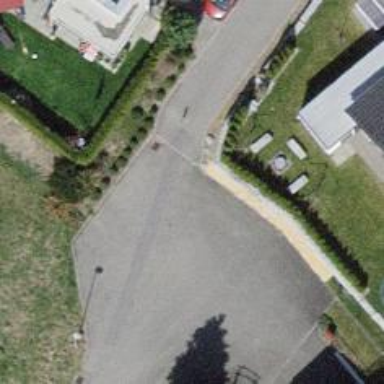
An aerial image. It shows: Bollard barrier.